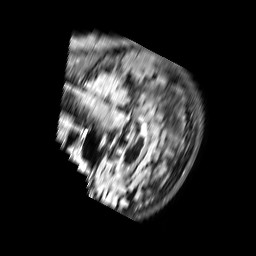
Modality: FLAIR
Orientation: sagittal
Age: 75
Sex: male
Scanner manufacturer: philips
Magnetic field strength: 3 T
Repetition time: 11 s
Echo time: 0.12 s